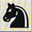
Piece: bN